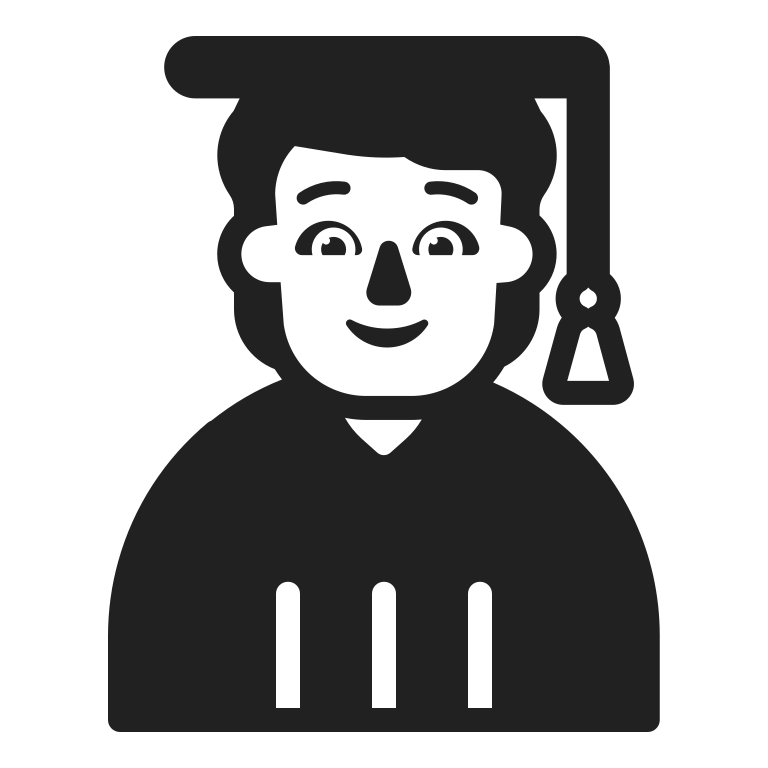
student high contrast default